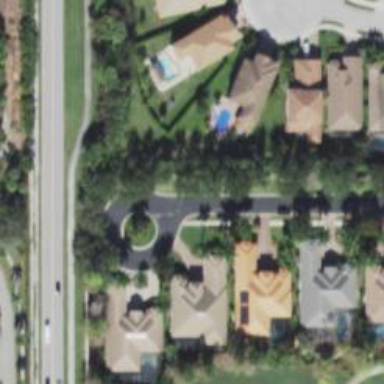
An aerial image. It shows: Asphalt road in residential area.